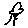
Label: tree